Question: After creating a new java class and saving it(built automatically) in Domino Designer, I was not able to see the the correspondingly generated '.class' file in the default path 'WebContent\WEB-INF\classes'.
Actually I was unable to find this folder in Java perspective under Package Explorer window.
Anybody knows how can I see these class files?
Thanks a lot!
PS: I uploaded the image about the Project Explorer view, but there are only .jar files shown there and all the folders can not be unfolded.

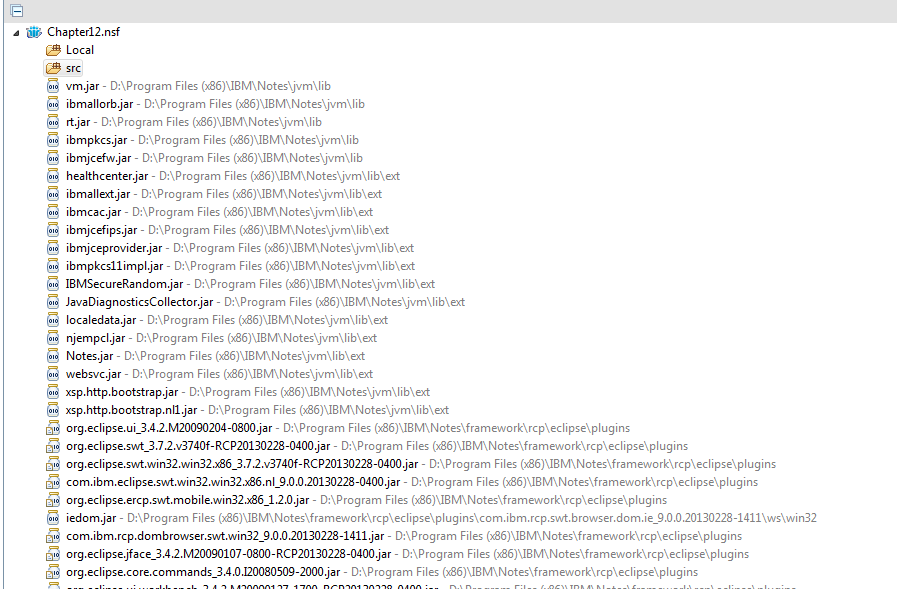
Answer: Open the view in Domino Designer. You can add it with menu "Windows / Show Eclipse Views / Navigator".

You can find all generated class files in folder "WebContent/WEB-INF/classes" then.